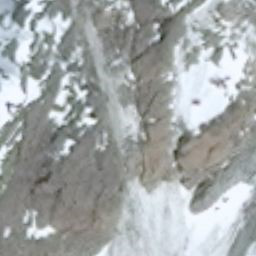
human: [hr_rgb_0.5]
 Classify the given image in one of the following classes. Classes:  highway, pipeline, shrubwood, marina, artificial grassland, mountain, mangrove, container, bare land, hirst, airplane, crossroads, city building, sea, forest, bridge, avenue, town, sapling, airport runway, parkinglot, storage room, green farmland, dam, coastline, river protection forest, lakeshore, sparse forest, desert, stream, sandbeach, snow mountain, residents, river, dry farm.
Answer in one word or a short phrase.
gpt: snow mountain